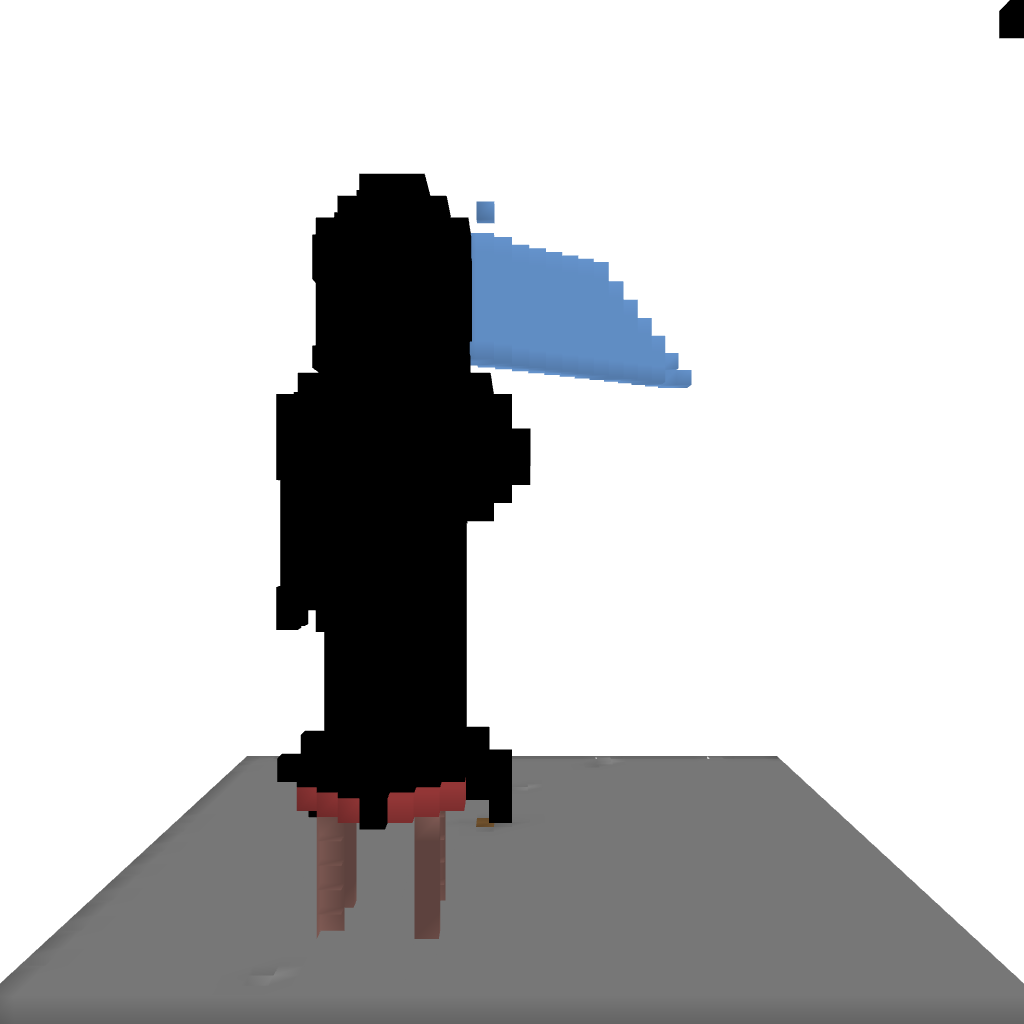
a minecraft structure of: Grim Reaper - By Cybersneeze bad low quality